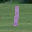
Label: 1